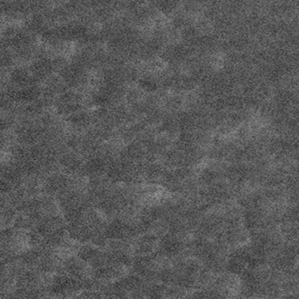
Label: frost